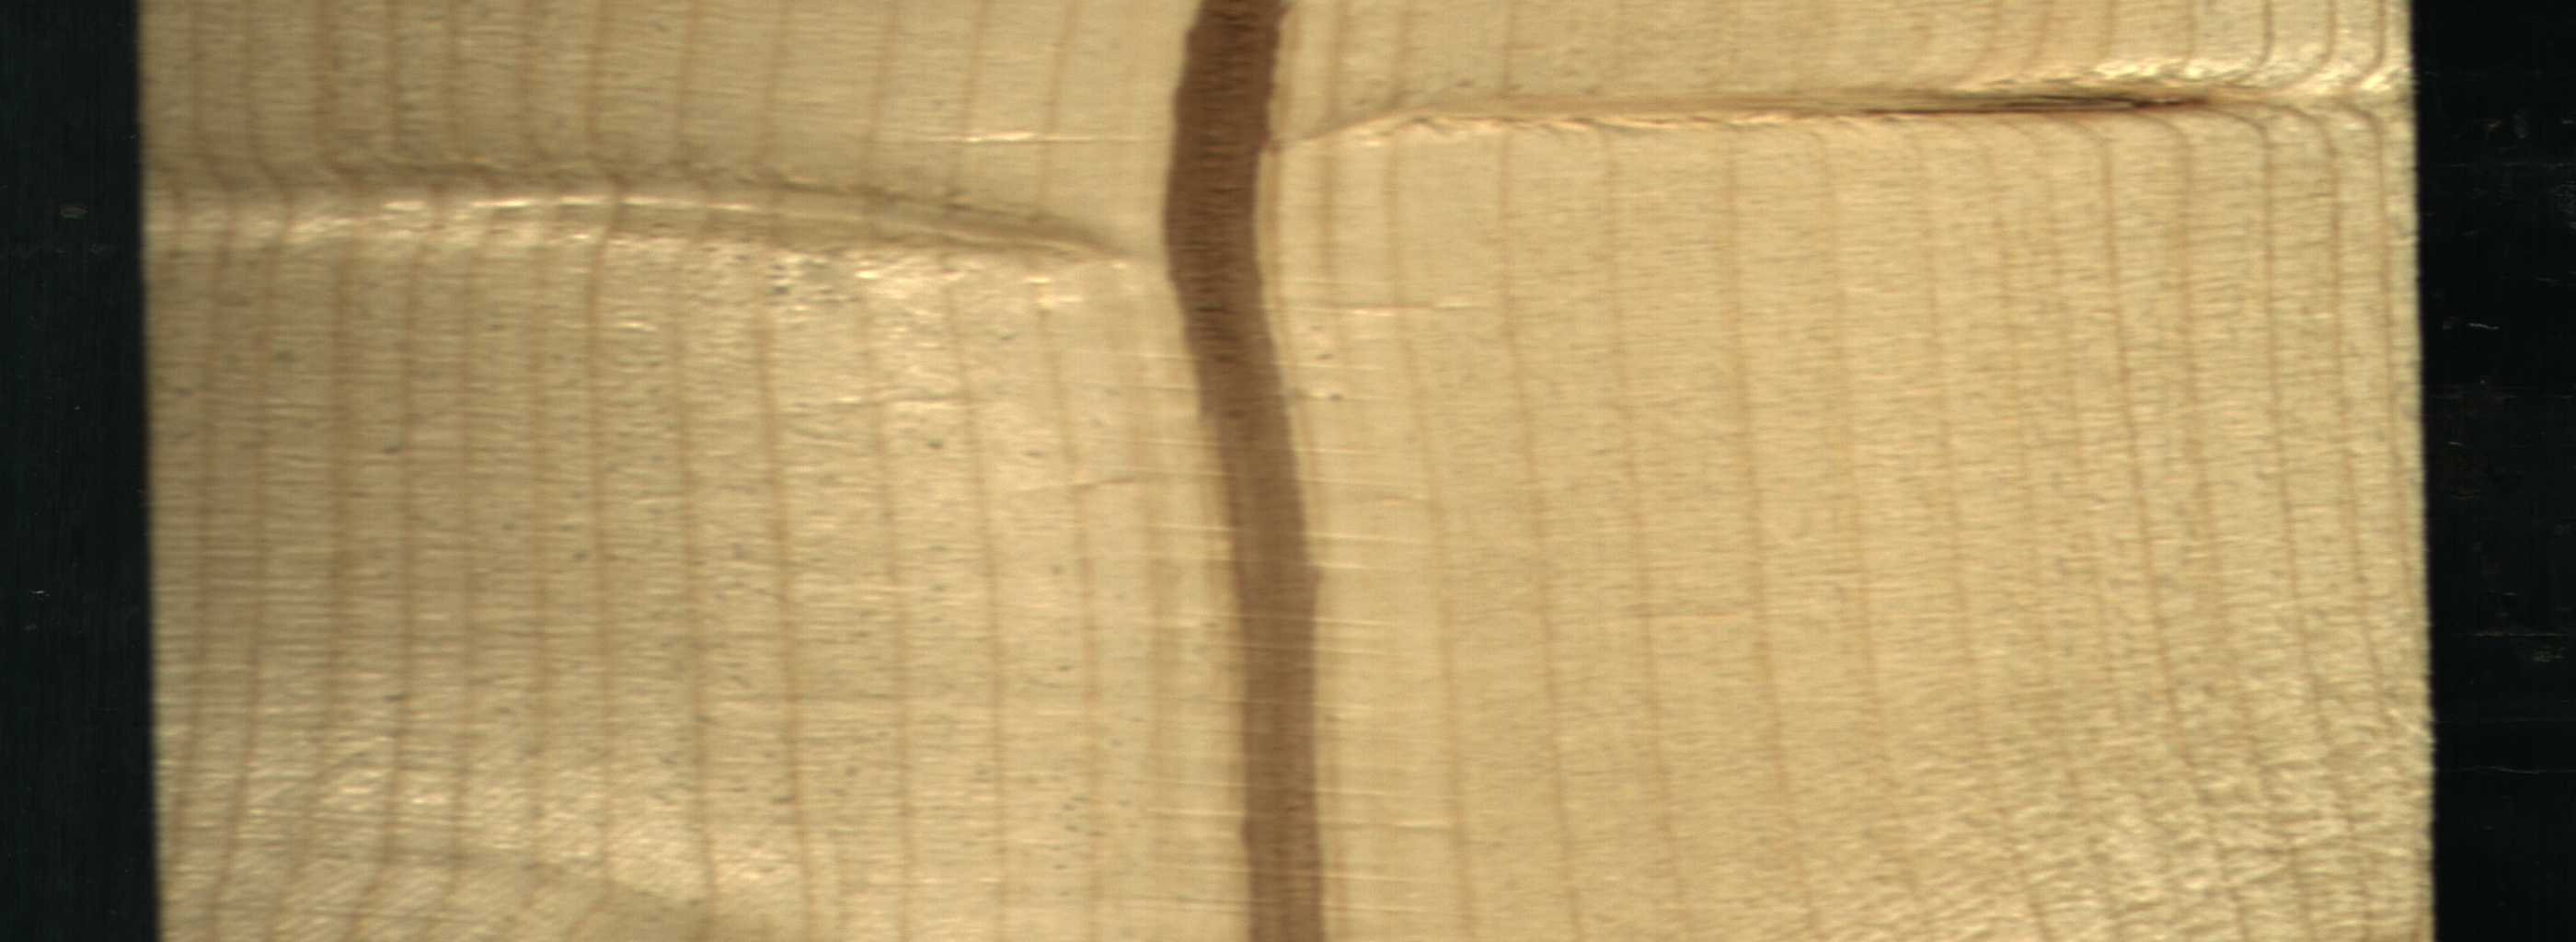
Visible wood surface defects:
Marrow
Live_Knot